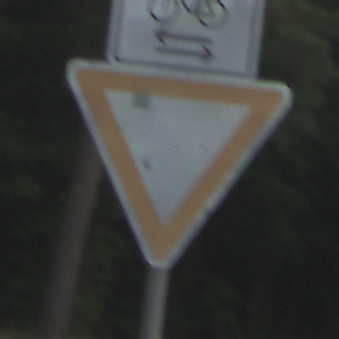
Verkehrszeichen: VorfahrtGewaehren
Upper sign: RichtungsangabeDurchPfeile9
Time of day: SunriseSunset
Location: Outdoor (Nature)
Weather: PartlyCloudy
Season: NotSpecified
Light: Natural